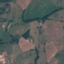
Land use / land cover class: Pasture